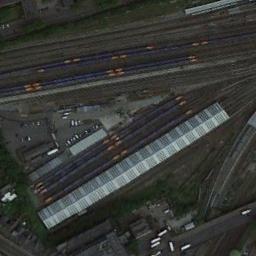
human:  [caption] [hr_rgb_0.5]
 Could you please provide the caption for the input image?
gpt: There is a fully equipped railway station in the city .

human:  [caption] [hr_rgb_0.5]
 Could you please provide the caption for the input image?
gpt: The railway station has lots of railways, Some trains and a striped building .

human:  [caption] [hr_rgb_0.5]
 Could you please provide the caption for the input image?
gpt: Several roads are beside the railway station .

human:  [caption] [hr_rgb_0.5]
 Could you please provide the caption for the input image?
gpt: The railway station is next to some buildings and trees .

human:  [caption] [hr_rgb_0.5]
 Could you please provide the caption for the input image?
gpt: There are some black trains beside the railway station .